Question: I copyied MahApps 'DataGrid''s source code and It works fine if I change directly on the style such as setting 'HorizontalAlignment' from left to right. But if I did
'''
<Style BasedOn="{StaticResource MetroDataGridColumnHeader}" TargetType="{x:Type DataGridColumnHeader}"
x:Key="MetroDataGridColumnHeader1">
<Setter Property="HorizontalAlignment" Value="Right"></Setter>
</Style>
'''
and replace the 'MetroDataGridColumnHeader' with the new 'MetroDataGridColumnHeader1' inside DataGrid style, It gives strange output. Metro effects disappears.Any ideas?

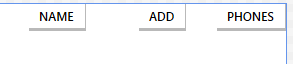
Answer: You should set the 'HorizontalContentAlignment' not the 'HorizontalAlignment'.
'''
<Style BasedOn="{StaticResource MetroDataGridColumnHeader}"
TargetType="{x:Type DataGridColumnHeader}"
x:Key="RightAlignmentMetroDataGridColumnHeader">
<Setter Property="HorizontalContentAlignment"
Value="Right" />
</Style>
'''

Hope this helps.